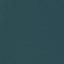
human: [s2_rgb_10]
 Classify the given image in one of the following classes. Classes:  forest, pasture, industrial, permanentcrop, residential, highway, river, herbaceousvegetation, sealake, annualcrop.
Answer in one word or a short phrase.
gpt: SeaLake